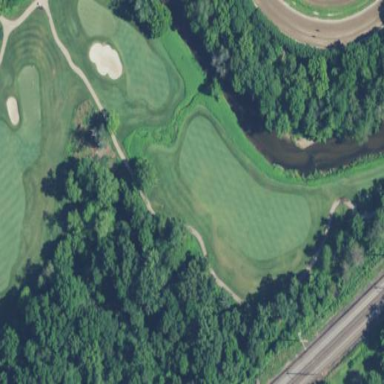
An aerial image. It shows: Grassy area designated as golf fairway.